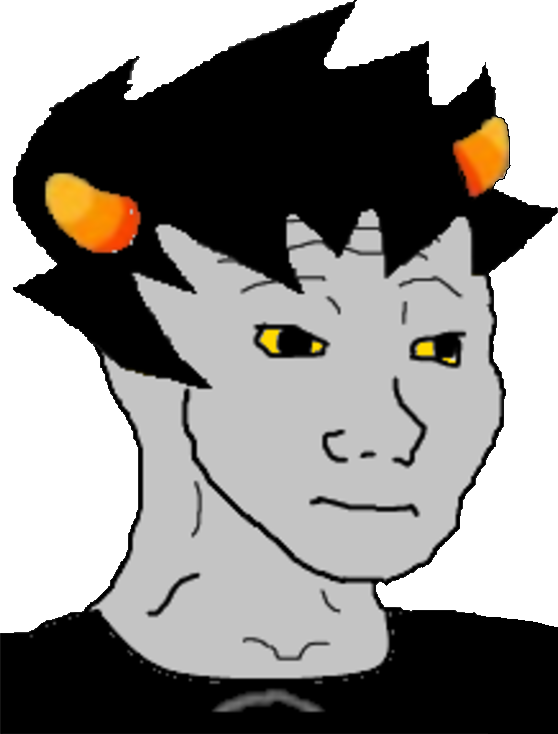
Label: 5_Twinkjak